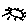
Label: sun